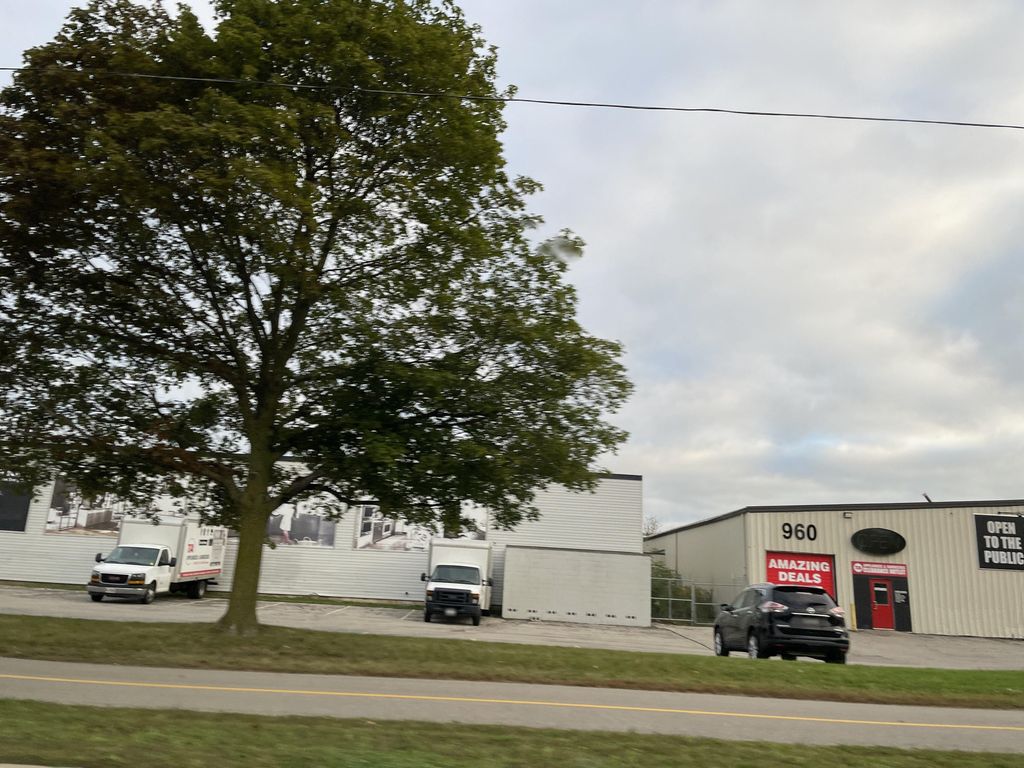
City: kitchener-waterloo